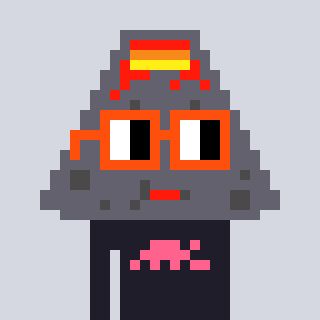
a pixel art character with square orange glasses, a volcano-shaped head and a grayscale-colored body on a cool background